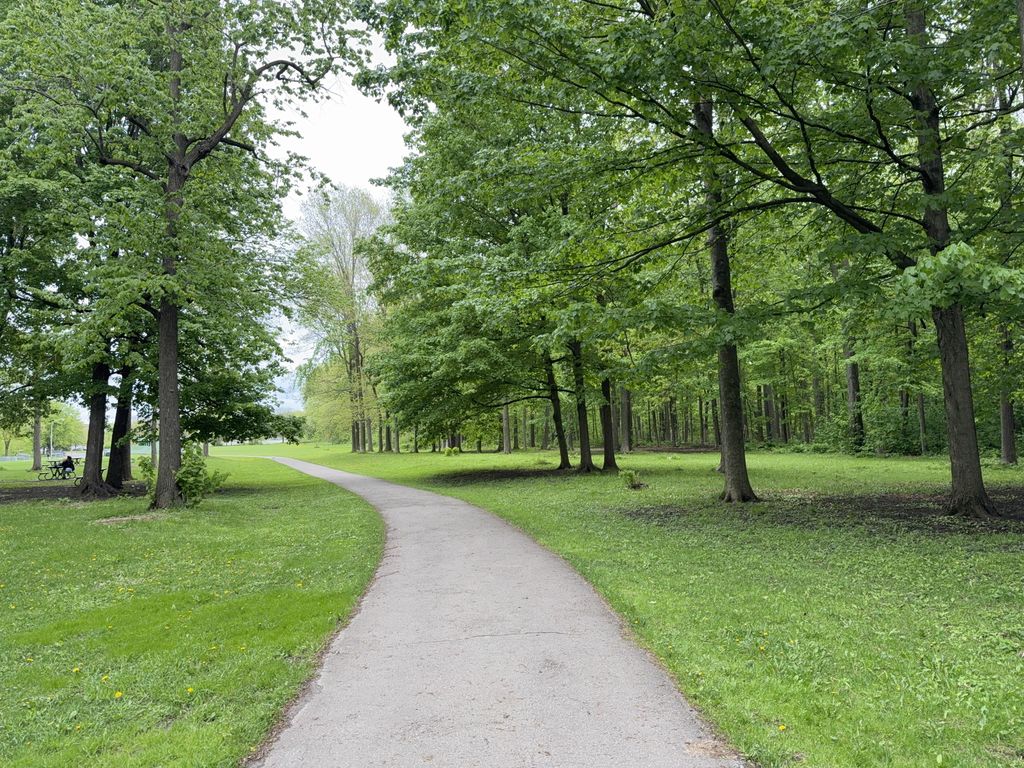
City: montreal